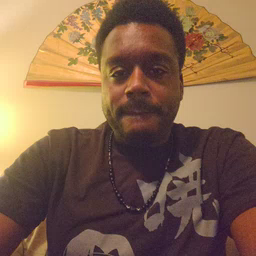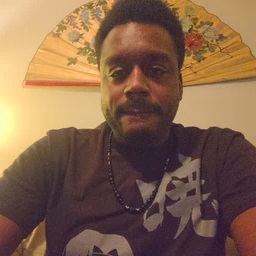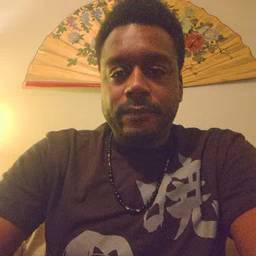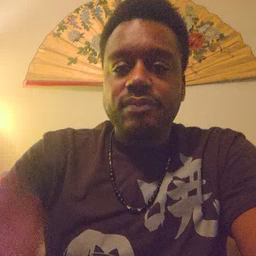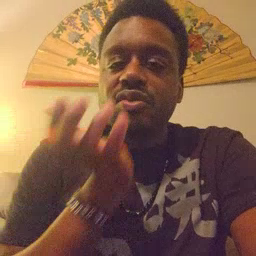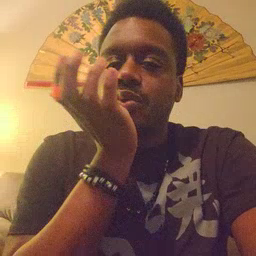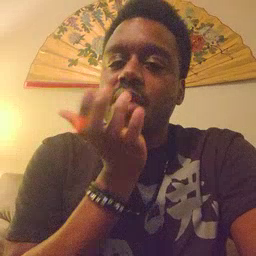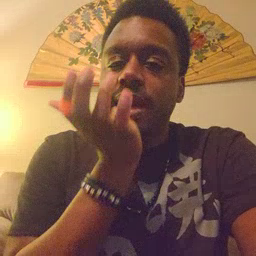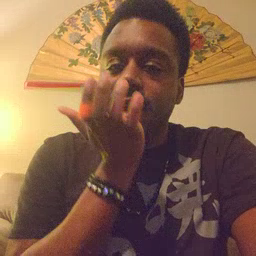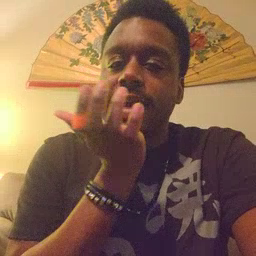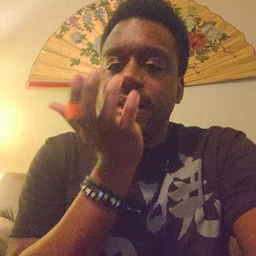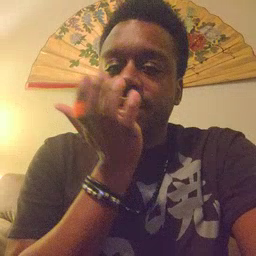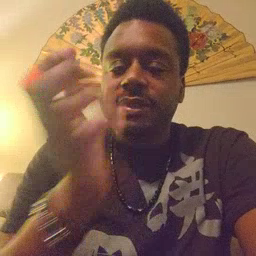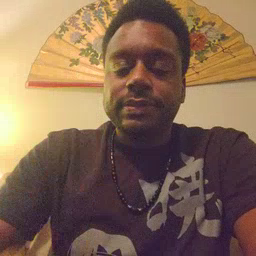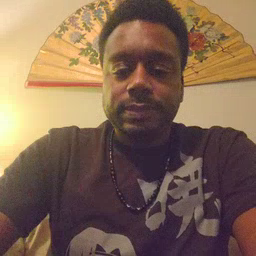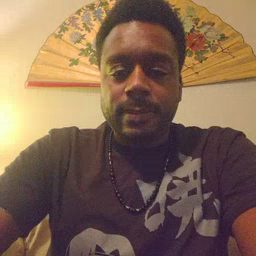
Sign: grass